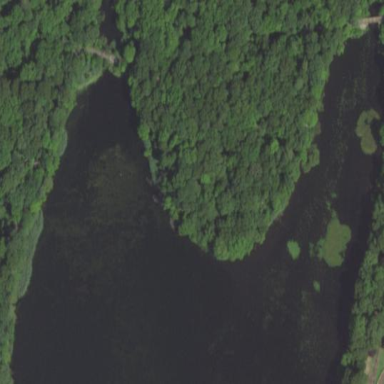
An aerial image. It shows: Serene lake surrounded by nature.